Interaction volume radius: 10 \u00c5
Interaction volume height: 10 \u00c5
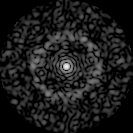
Disorder parameter: 0.8543